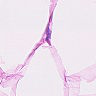
Metastatic tissue present: no